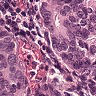
Metastatic tissue present: yes